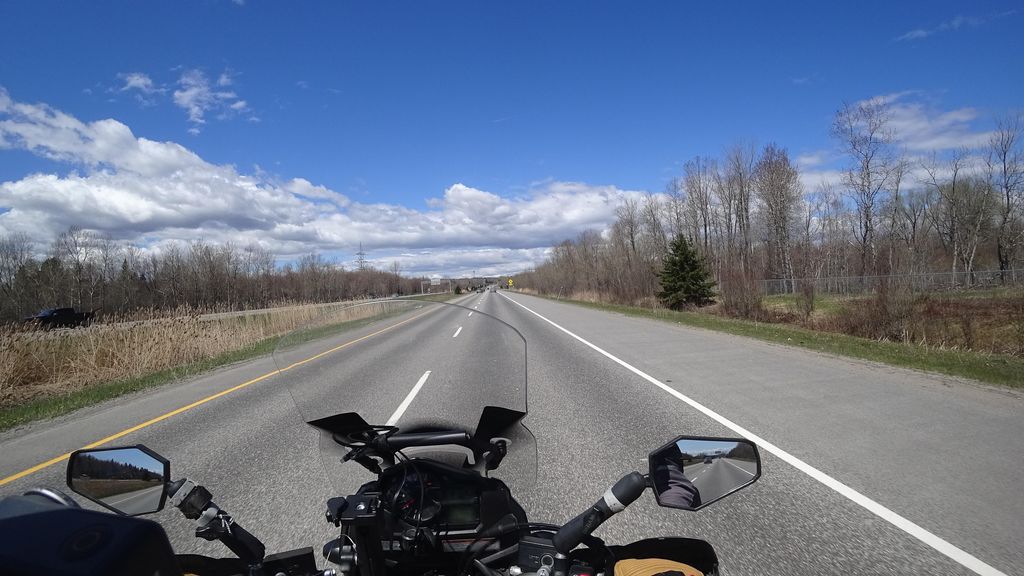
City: quebec_city